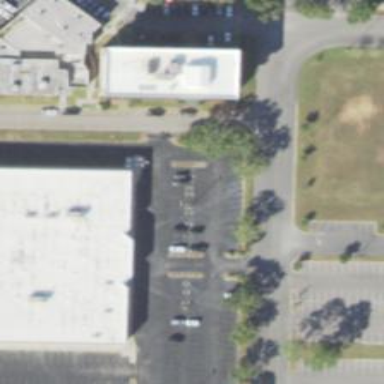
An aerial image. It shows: Parking space.